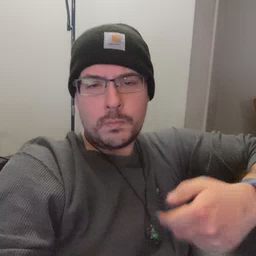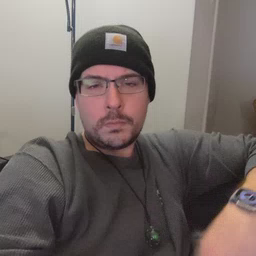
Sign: hear